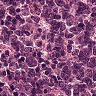
Metastatic tissue present: no